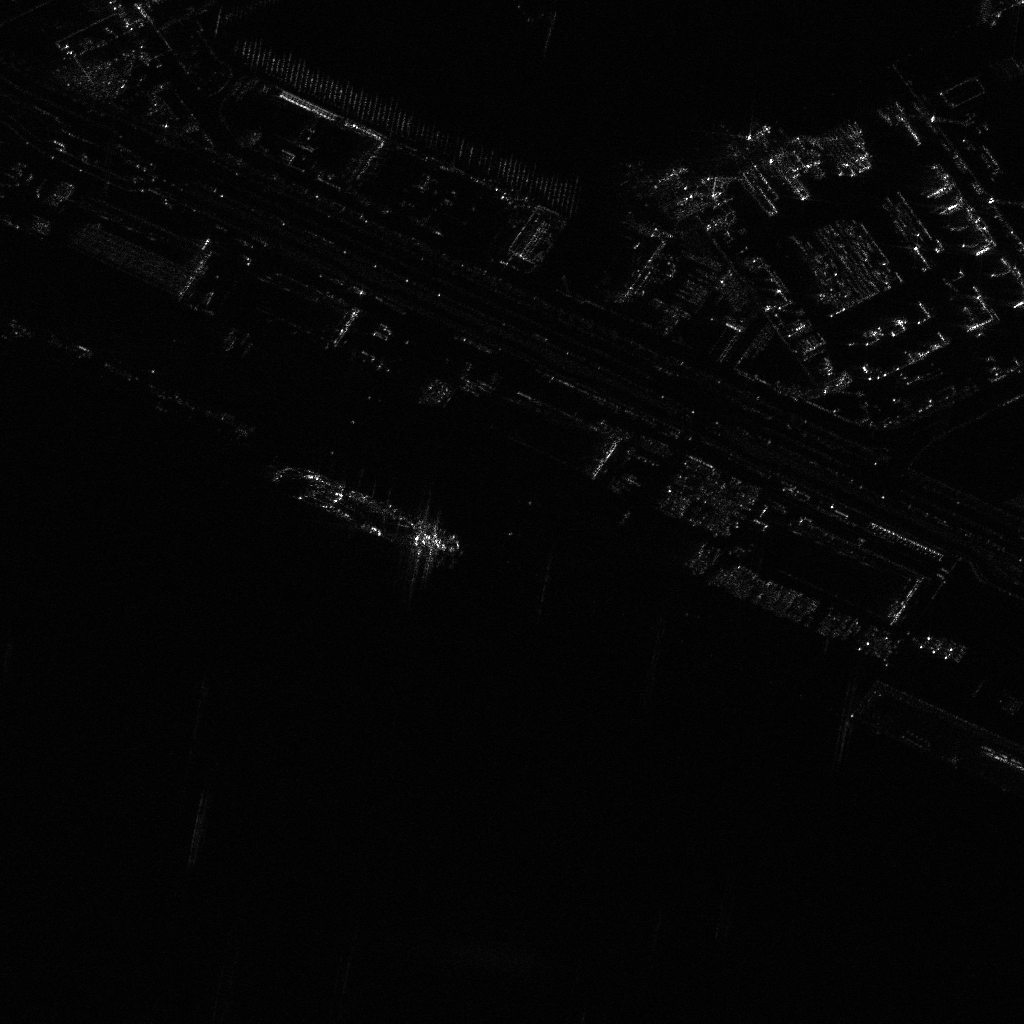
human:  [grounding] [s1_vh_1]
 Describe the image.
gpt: In the satellite image, there is  <ref>1 medium ore-oil </ref> <box>[[25, 47, 46, 51, 21]]</box> located at center.